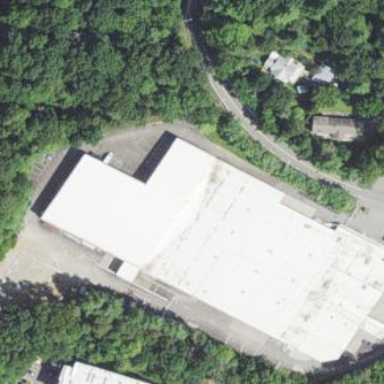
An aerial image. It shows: Warehouse.